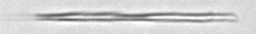
Label: fiber